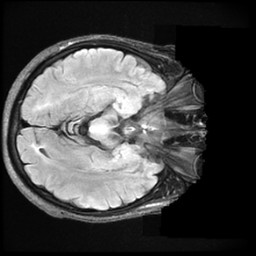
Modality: FLAIR
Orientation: axial
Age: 55
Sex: male
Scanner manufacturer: ge
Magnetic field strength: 3 T
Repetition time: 11 s
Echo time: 0.1497 s